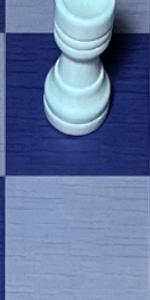
Label: Empty